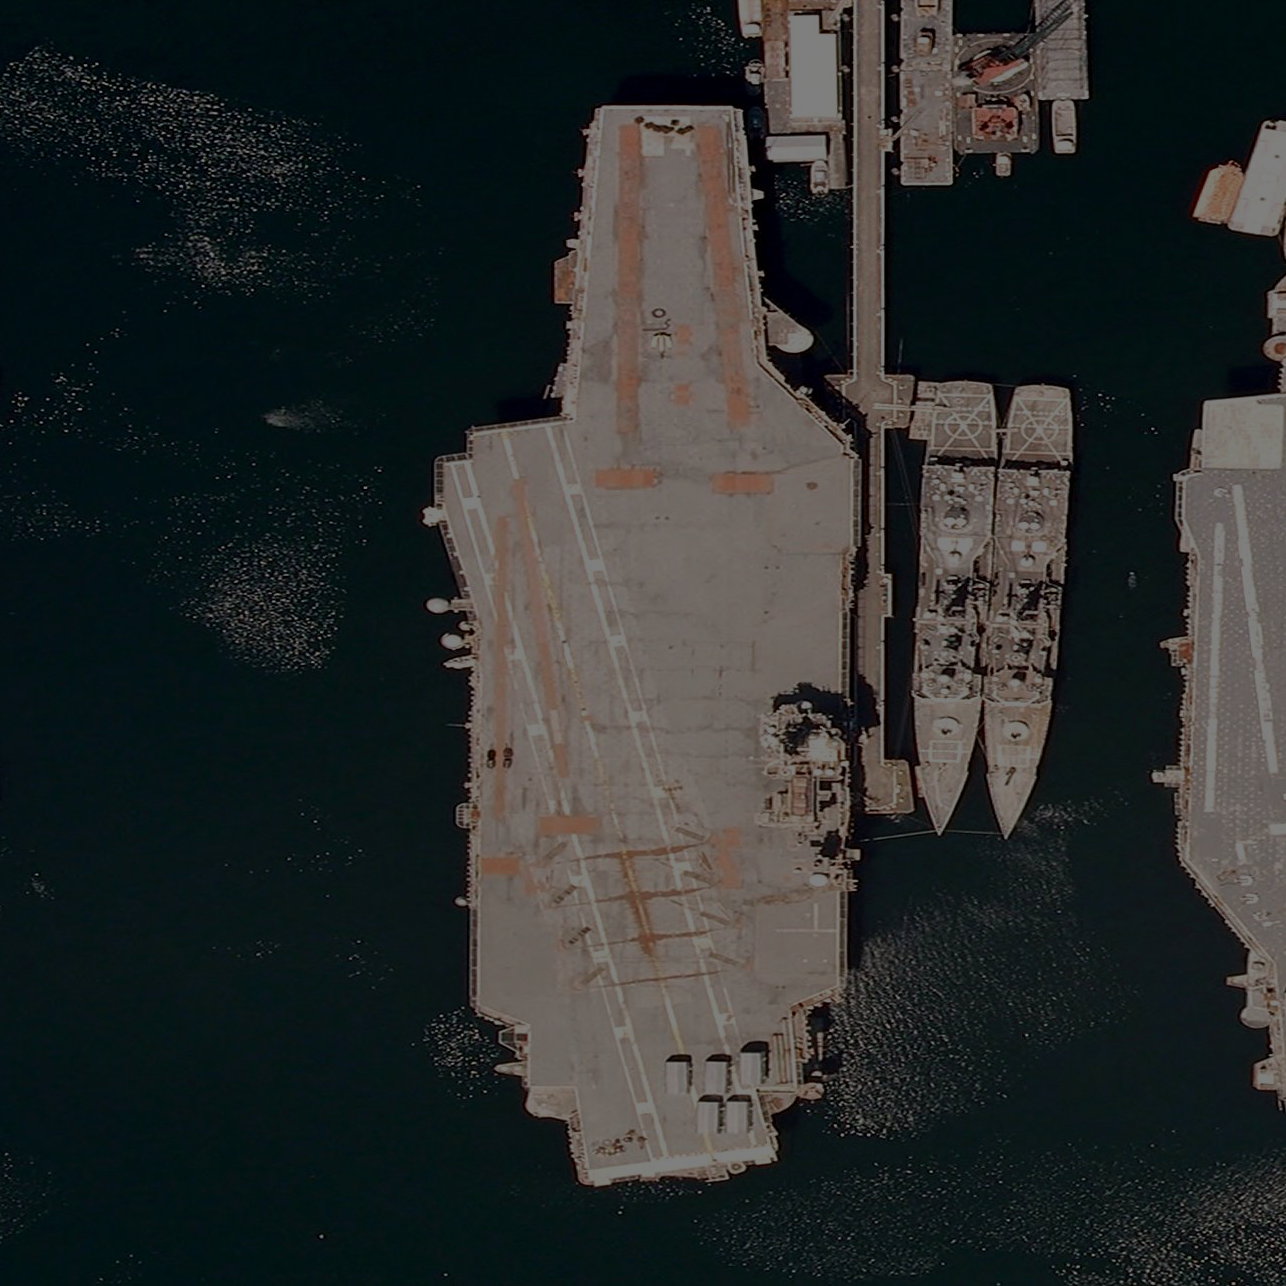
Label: aircraft_carrier